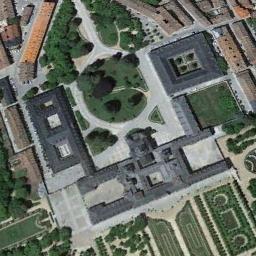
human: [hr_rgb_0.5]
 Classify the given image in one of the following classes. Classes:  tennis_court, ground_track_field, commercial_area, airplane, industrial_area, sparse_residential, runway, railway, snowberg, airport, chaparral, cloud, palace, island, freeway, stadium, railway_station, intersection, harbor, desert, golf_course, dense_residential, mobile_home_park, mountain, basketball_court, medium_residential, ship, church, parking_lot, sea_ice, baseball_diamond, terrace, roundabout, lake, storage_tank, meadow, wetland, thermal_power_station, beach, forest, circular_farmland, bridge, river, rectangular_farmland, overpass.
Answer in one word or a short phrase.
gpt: palace